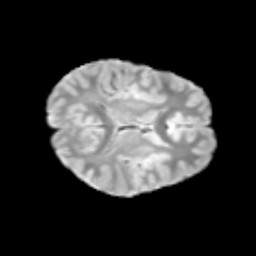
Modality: T2w
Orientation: axial
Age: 10
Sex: male
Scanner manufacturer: siemens
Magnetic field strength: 3 T
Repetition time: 3.8 s
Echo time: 0.07 s